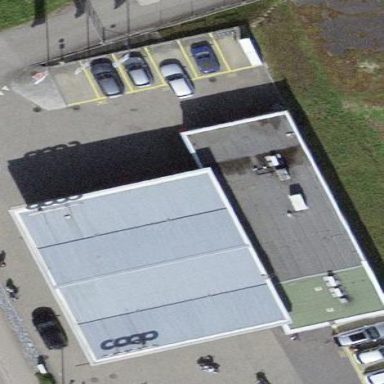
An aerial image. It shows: Convenience shop located within building.